Question: I have a line in my Chart that represent a stat that always resets at 8am. Is there anyway I can prevent the Chart from connecting the 2 points in that particular position?
I have not been able to find such setting or property for LineCharts.
The pic shows how my graph looks now (top) and how I want it to look (bottom).

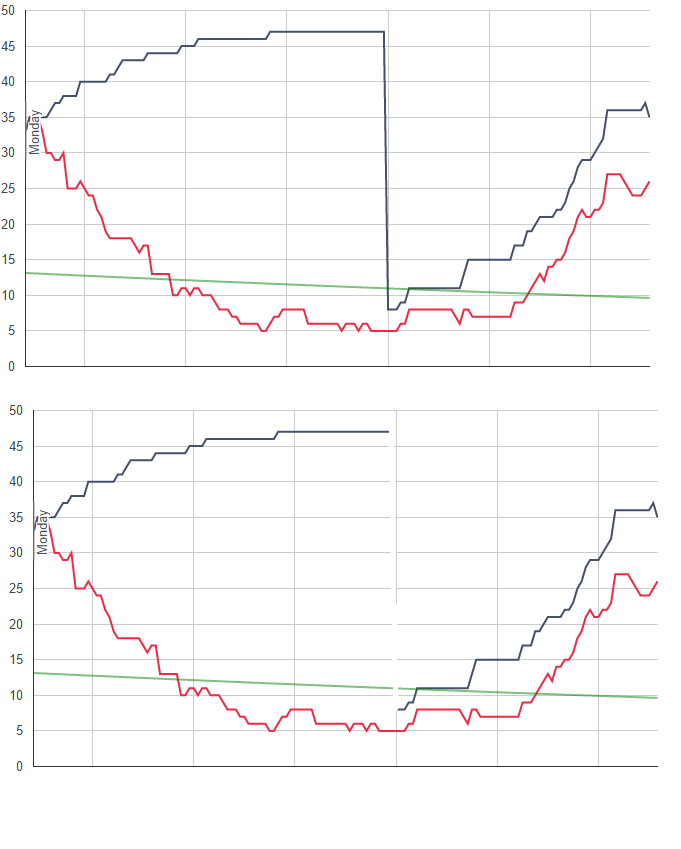
Answer: You could add an intermediate row, with a domain value between the two points where you want the non-connection, with null values for some or all of your series values, and then make sure you have 'interpolateNulls:false' in your options. The domain value could be equal to one of your two points.
Alternatively, you could set a style for each segment, using the 'role:'style'', and give any segment an invisible color with 'stroke-color:transparent'. Here is an example that shows this: <URL>
'''
// Add a 'style' role column.
data.addColumn({type: 'string', role: 'style'});
...
data.addRows([
[0, 0, '', 80],
[1, 10,'', 75],
[2, 23, 'stroke-color:transparent',72],
[3, 44, '', 37]
]);
'''
Read more about the style role here: <URL>